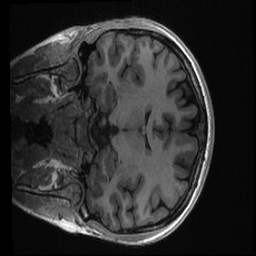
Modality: T1w
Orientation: coronal
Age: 23
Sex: female